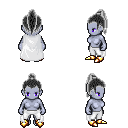
a pixel art fantasy rpg character, female body template, dark elf, purple skin, white cape, white pants, gray long topknot hairstyle, gold boots, four views (front, back, left, right), 2x2 character sprite sheet, small pixel art, hard edges, no anti-aliasing